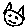
Label: cat